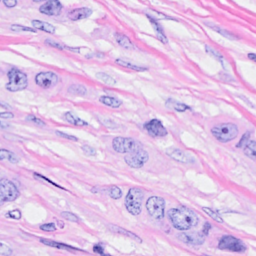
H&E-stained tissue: Breast